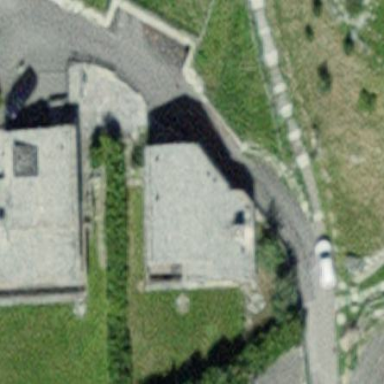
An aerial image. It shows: Chalet building.